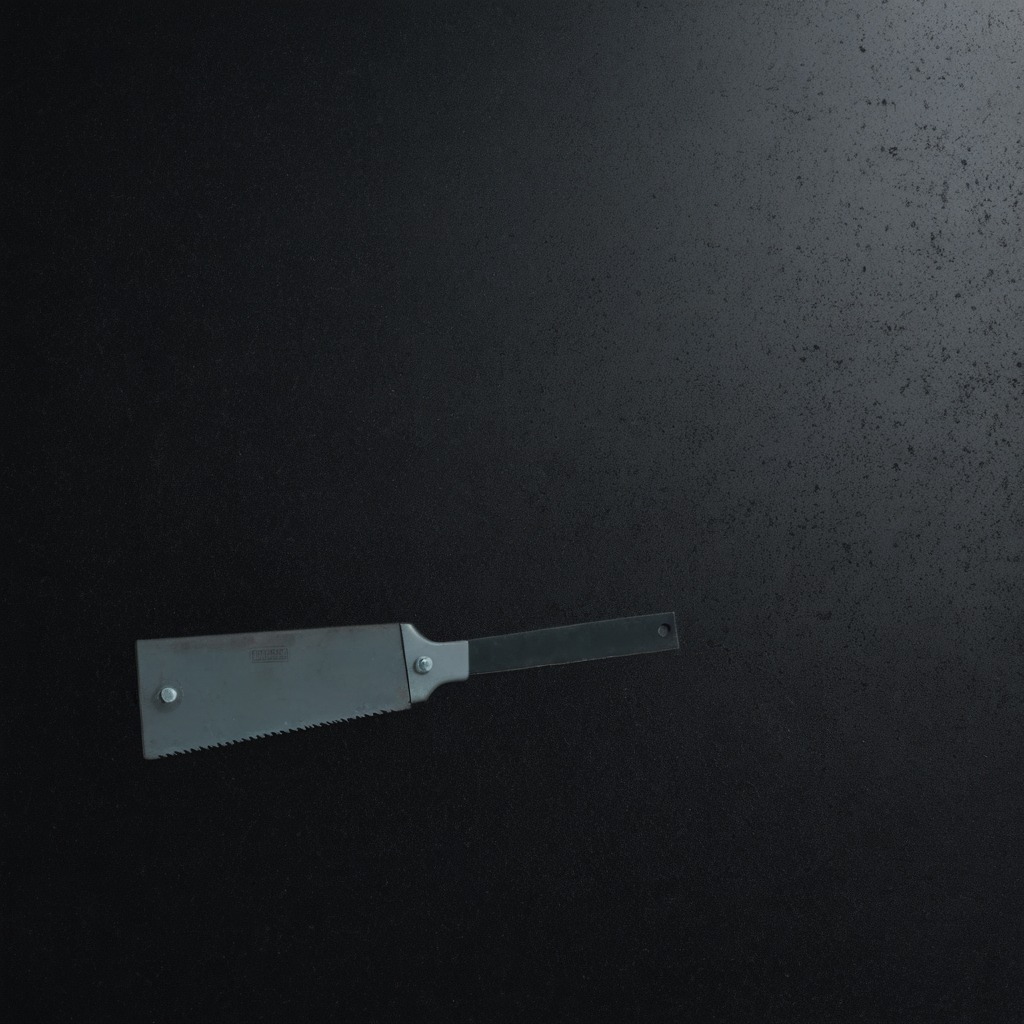
A metal saw is lying on the clean granite tabletop inside a workshop at night dim ambient light soft shadows worn but beneath the mat.